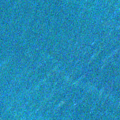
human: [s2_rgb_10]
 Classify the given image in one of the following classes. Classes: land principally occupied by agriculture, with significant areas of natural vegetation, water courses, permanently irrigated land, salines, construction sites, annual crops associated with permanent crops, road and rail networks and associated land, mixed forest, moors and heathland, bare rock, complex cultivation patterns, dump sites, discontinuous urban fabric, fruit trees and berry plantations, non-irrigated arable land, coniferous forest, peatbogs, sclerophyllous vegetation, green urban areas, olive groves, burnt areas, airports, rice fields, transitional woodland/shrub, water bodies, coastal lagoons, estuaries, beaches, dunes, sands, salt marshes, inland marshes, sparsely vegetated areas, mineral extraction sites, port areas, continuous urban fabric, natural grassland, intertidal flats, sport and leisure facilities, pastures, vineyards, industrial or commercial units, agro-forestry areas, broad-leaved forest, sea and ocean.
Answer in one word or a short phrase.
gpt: sea and ocean